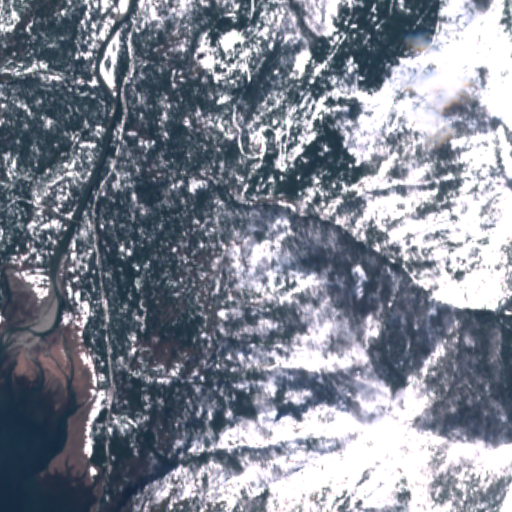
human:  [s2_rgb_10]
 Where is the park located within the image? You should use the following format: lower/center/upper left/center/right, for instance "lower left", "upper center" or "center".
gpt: The park is located in the left of the image.
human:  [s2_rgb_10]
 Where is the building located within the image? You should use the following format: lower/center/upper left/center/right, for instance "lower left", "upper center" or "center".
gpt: The building is located in the center right of the image.
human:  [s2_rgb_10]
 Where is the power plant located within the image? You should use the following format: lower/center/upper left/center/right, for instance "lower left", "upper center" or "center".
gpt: There is no power plant in the image.